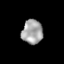
Tissue: lung
Cell type: T cells
Senescence score: 0.2306
Nuclear area (px): 500
Mean DAPI intensity: 162.062